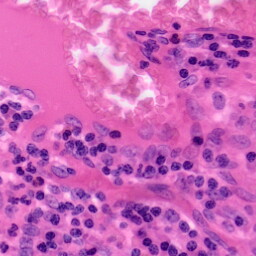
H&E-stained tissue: Colon